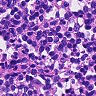
Metastatic tissue present: no